Question: I am working on listview, I want to make the text visible that is given to it in the textview in xml file. The list items i have added in list is showing correctly (visible ) but not the text. I want that text visible too need help for it.

Xml file
'''
<?xml version="1.0" encoding="utf-8"?>
<LinearLayout xmlns:android="http://schemas.android.com/apk/res/android"
android:layout_width="fill_parent"
android:layout_height="wrap_content"
android:orientation="vertical" >
<TextView
android:id="@+id/id"
android:layout_width="fill_parent"
android:layout_height="wrap_content"
android:visibility="gone" />
<TextView
android:id="@+id/name"
android:layout_width="fill_parent"
android:layout_height="wrap_content"
android:paddingTop="6dip"
android:paddingLeft="6dip"
android:text="Name:"
android:visibility="visible"
android:textSize="17sp"
android:textStyle="bold" />
<TextView
android:id="@+id/gender"
android:layout_width="fill_parent"
android:layout_height="wrap_content"
android:paddingLeft="6dip"
android:paddingTop="6dip"
android:text="Gender:"
android:textColor="#FF00FF"
android:textSize="17sp"
android:textStyle="bold"
android:visibility="visible" />
</LinearLayout>
'''
Java code:
Putting data into adapter
'''
if (success == 1) {
products = json.getJSONArray(TAG_PRODUCTS);
for (int i = 0; i < products.length(); i++) {
JSONObject c = products.getJSONObject(i);
String id = c.getString(TAG_PID);
String name = c.getString(TAG_NAME);
String gender = c.getString(TAG_GENDER);
HashMap<String, String> map = new HashMap<String, String>();
map.put(TAG_ID, id);
map.put(TAG_NAME, name);
map.put(TAG_GENDER, gender);
productsList.add(map);
}
public void run() {
ListAdapter adapter = new SimpleAdapter(
AllPersonActivity.this, productsList,
R.layout.list_item, new String[] { TAG_ID,
TAG_NAME, TAG_GENDER},
new int[] { R.id.pid, R.id.name, R.id.gender });
// updating listview
setListAdapter(adapter);
}
});
'''
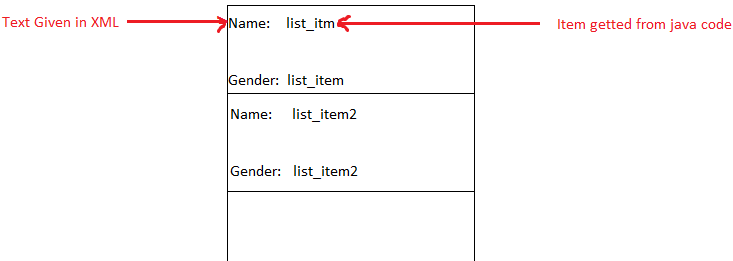
Answer: You can append the text with data that filled in list view.
ie,
YourTextView.setText("Name: " + listitem);
like this. is the simplest way.